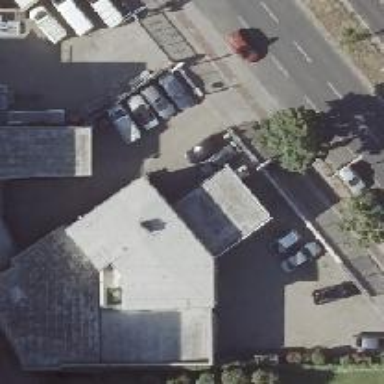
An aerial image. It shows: Vehicle inspection site.